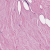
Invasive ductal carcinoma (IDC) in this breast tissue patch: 0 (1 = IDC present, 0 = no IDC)